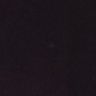
Metastatic tissue present: no